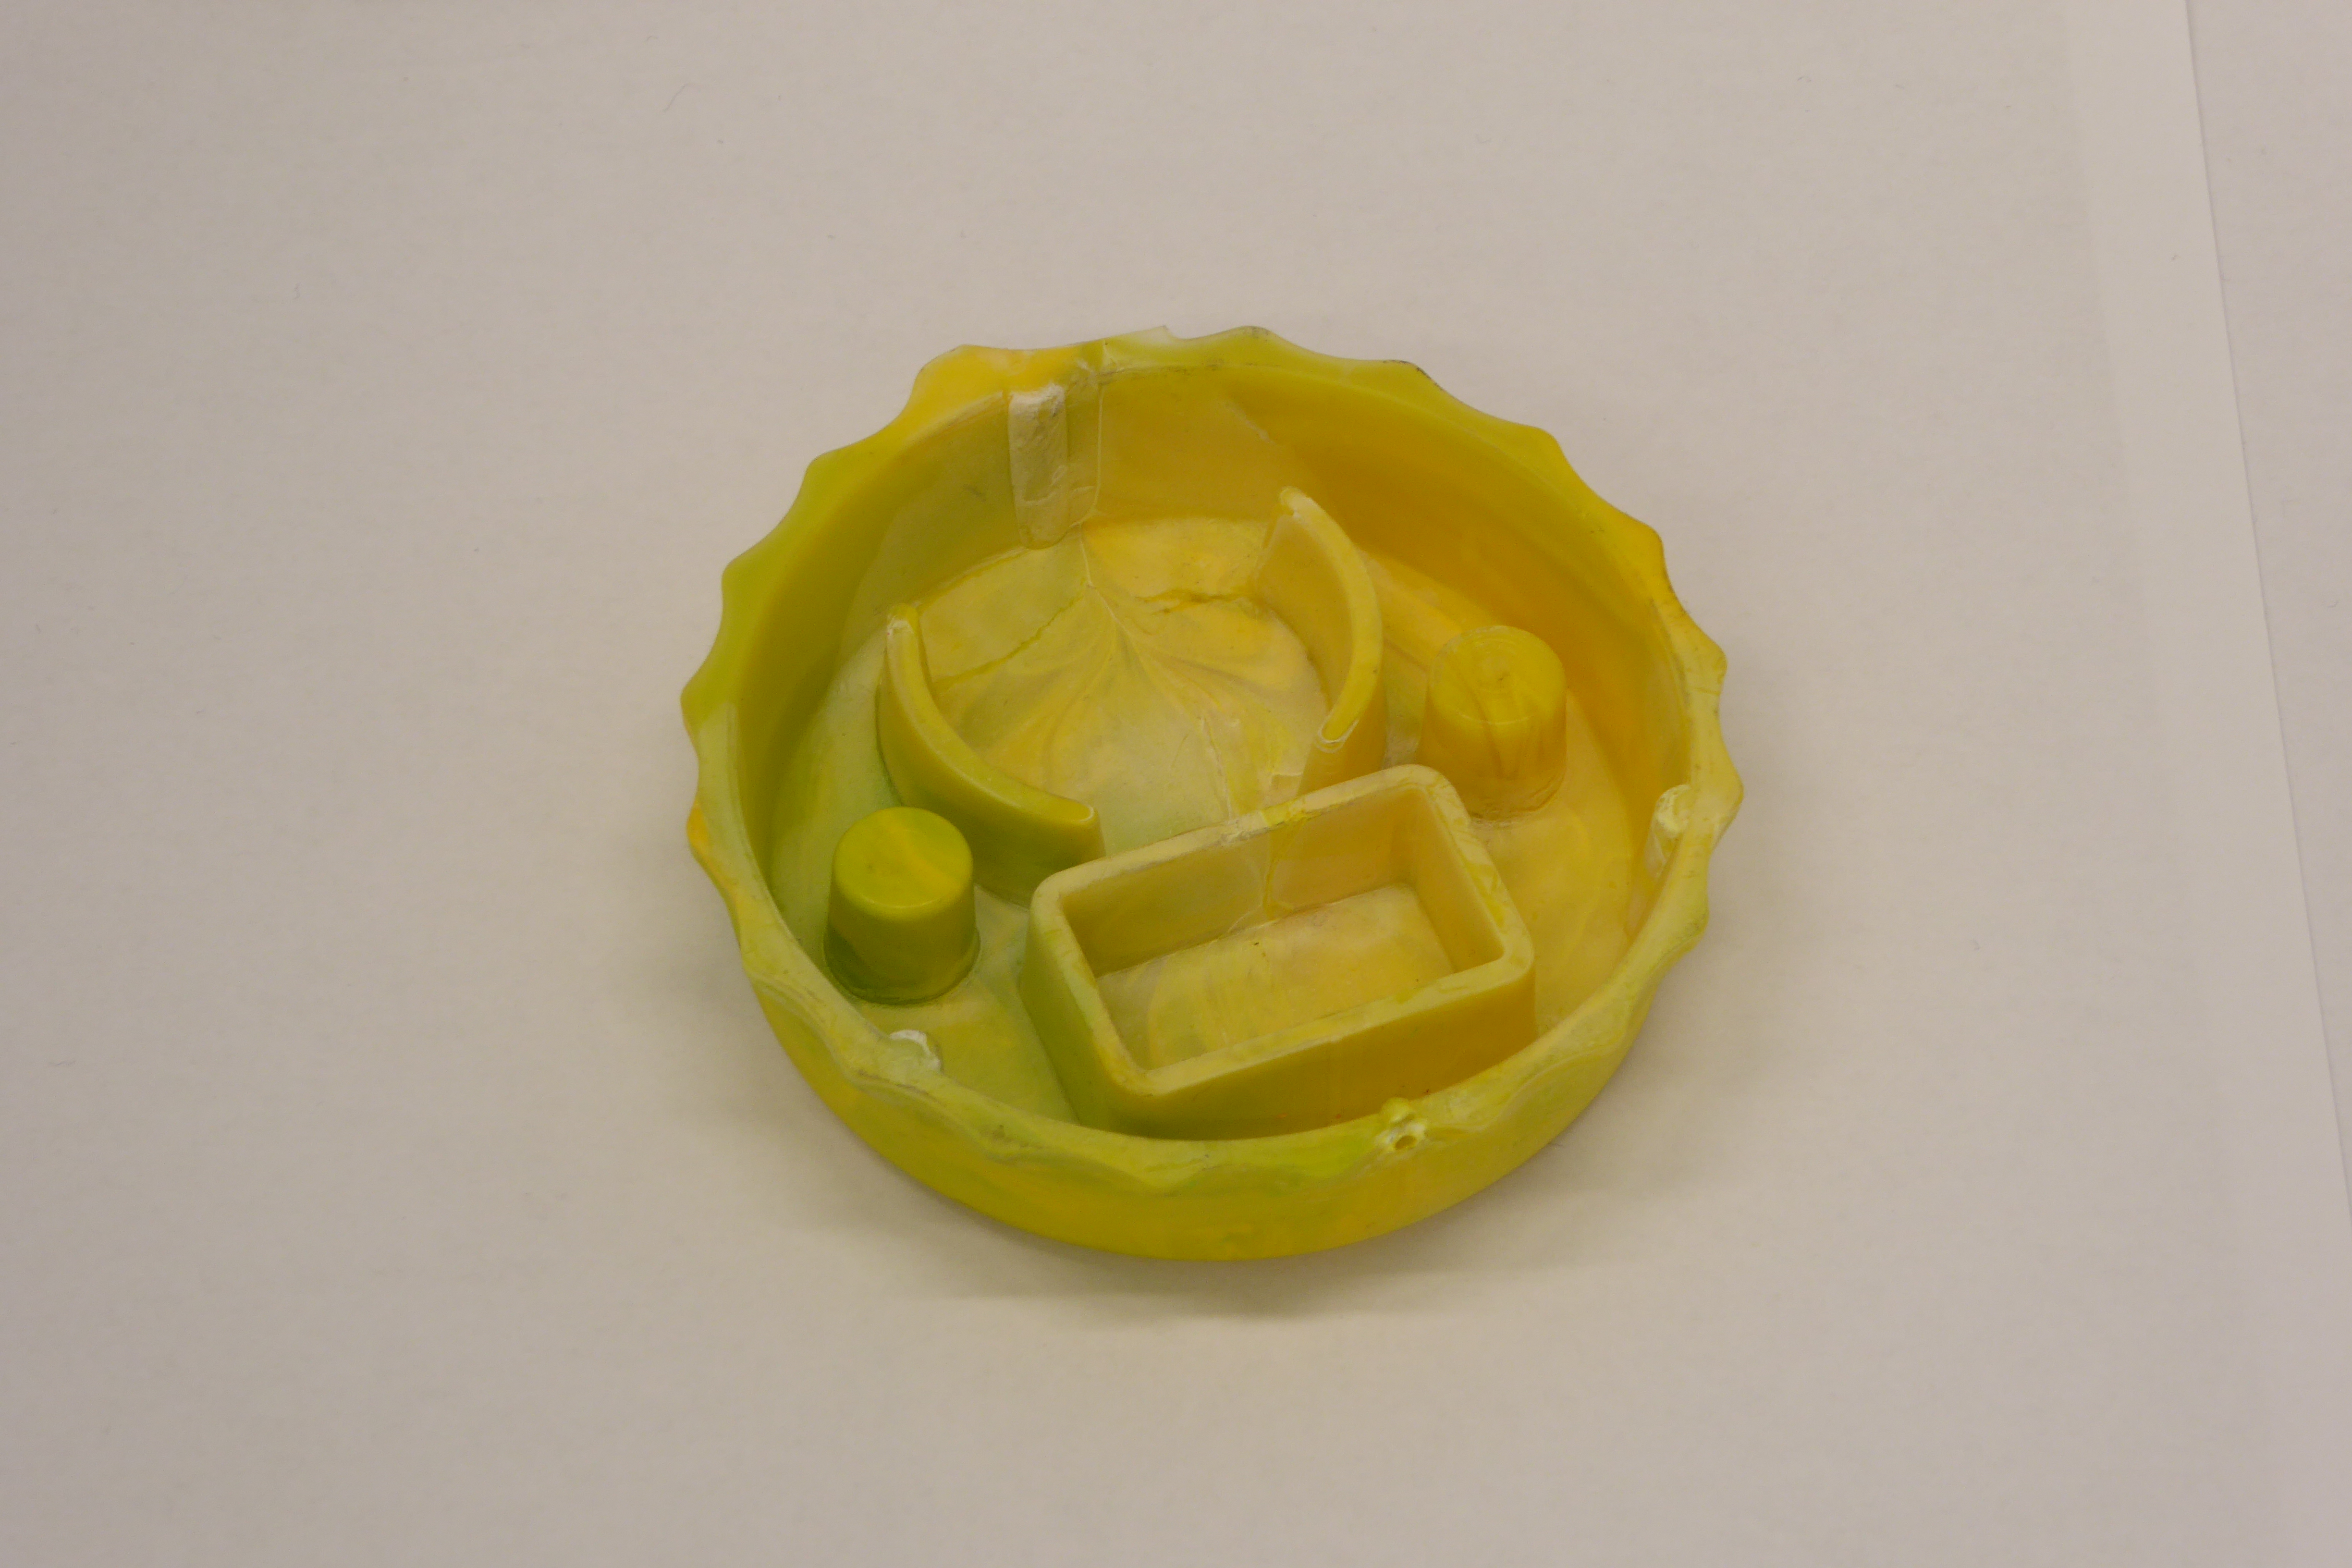
Label: Bottle Opener - Cover